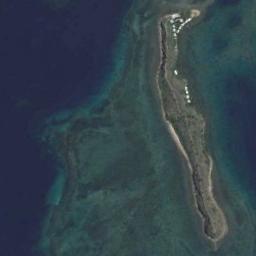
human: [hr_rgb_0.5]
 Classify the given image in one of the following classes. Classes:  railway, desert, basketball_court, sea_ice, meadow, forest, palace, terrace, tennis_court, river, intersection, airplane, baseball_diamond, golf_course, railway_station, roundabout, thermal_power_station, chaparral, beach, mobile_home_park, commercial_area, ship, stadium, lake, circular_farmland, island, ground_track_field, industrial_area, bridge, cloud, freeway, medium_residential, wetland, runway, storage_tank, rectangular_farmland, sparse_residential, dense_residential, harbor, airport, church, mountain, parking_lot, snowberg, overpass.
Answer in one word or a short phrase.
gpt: island